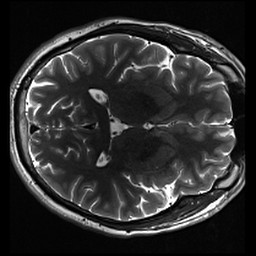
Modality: inplaneT2
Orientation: axial